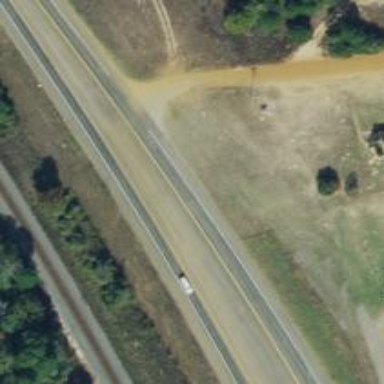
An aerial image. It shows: This image shows trunk highway that functions as expressway.